Field crop: maize
Growth stage: 2
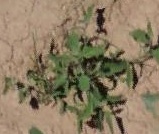
Species: atriplex